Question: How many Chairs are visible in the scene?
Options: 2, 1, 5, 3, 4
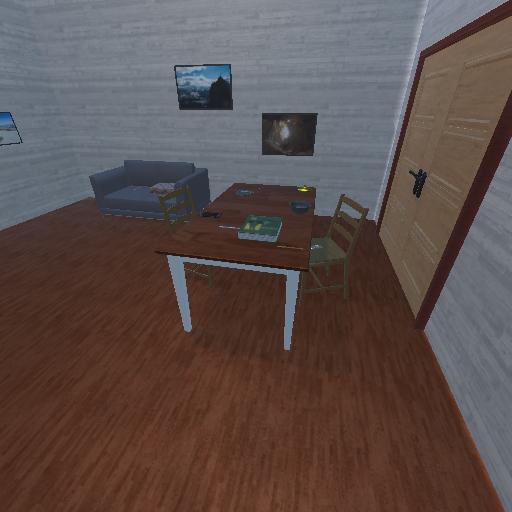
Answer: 2